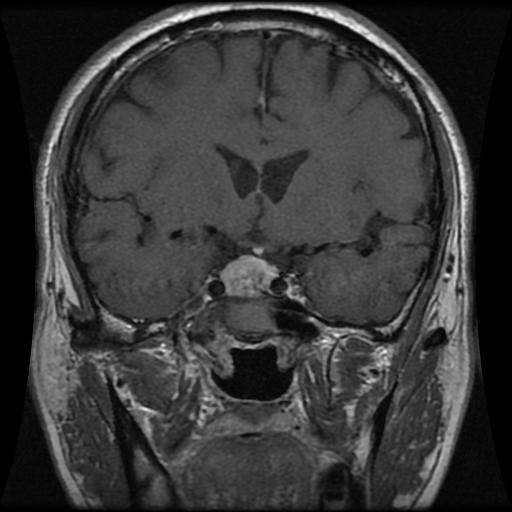
Label: pituitary